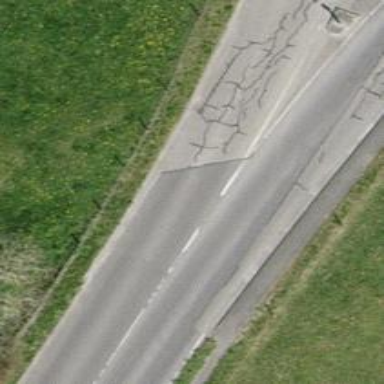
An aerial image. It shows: Primary highway.